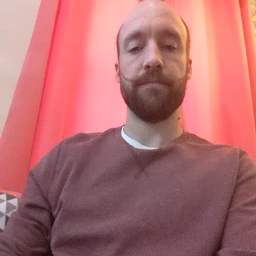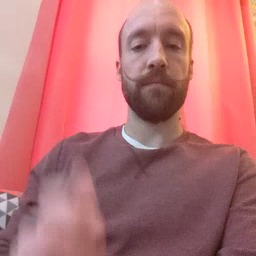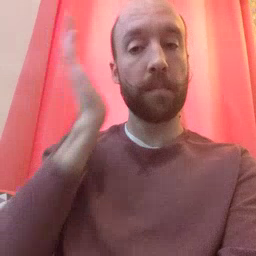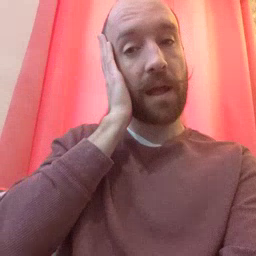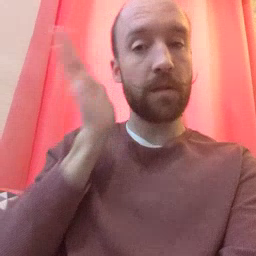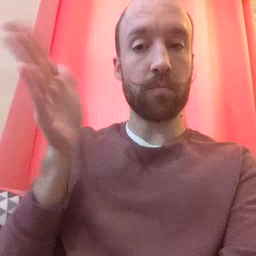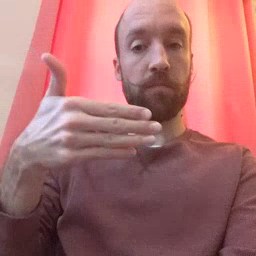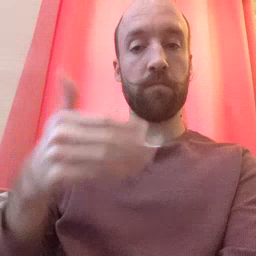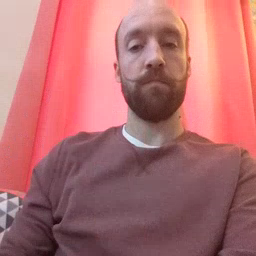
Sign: bedroom